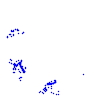
Particle: pion